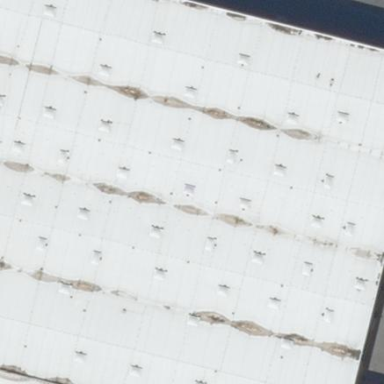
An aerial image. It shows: Industrial building.